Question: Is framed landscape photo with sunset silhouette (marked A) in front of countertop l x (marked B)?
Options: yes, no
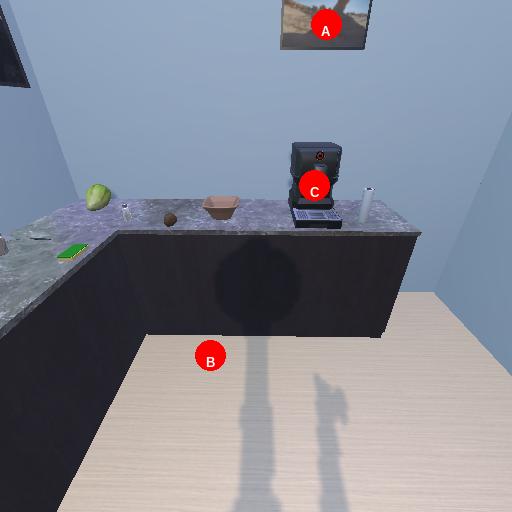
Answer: yes